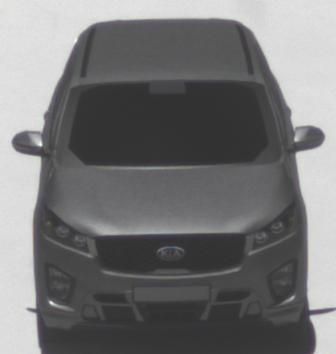
Make: KIA
Model: Sorento 2.2 CRDi
Detailed model: Sorento (UM)
Model produced from: 2015/03
Model produced until: 2017/10
Doors: 5
Color: gray
Road condition: dry road
Daytime: midday
Contrast: high contrast